Interaction volume radius: 5 \u00c5
Interaction volume height: 15 \u00c5
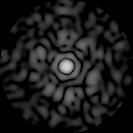
Disorder parameter: 0.8347